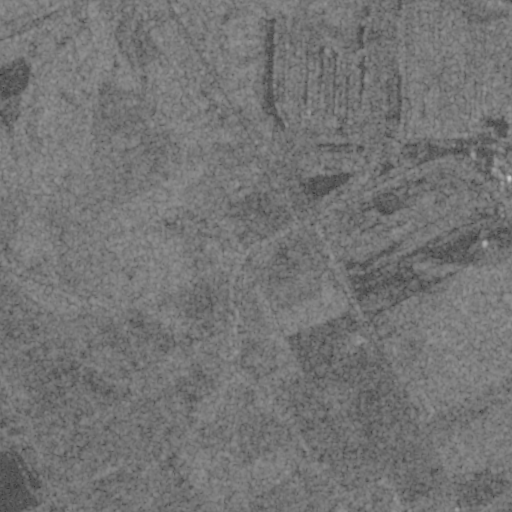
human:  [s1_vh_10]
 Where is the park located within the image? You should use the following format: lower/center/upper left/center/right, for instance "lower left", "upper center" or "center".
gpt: The park is located in the center right of the image.
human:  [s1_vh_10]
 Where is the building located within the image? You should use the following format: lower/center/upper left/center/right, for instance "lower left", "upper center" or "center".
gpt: The building is located in the lower right of the image.
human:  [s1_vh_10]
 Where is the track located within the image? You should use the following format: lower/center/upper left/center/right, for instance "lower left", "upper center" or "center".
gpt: There is no track in the image.

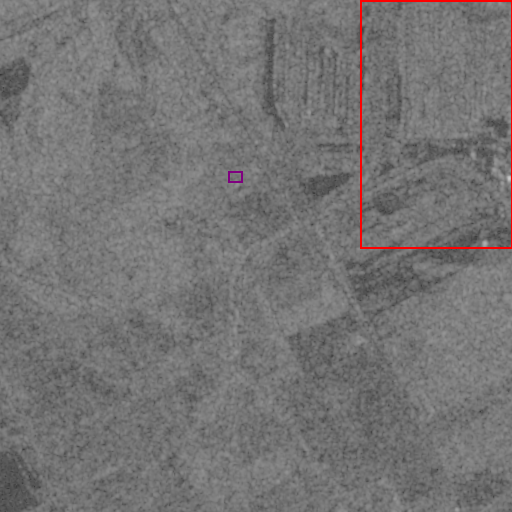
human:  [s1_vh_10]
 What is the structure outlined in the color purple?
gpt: The structure outlined in purple is a park.
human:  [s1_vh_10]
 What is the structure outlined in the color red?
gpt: The structure outlined in red is a quarry.
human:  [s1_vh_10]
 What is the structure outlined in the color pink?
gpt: There is no pink outline.